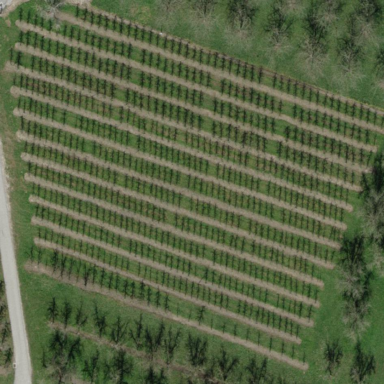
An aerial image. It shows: Orchard.